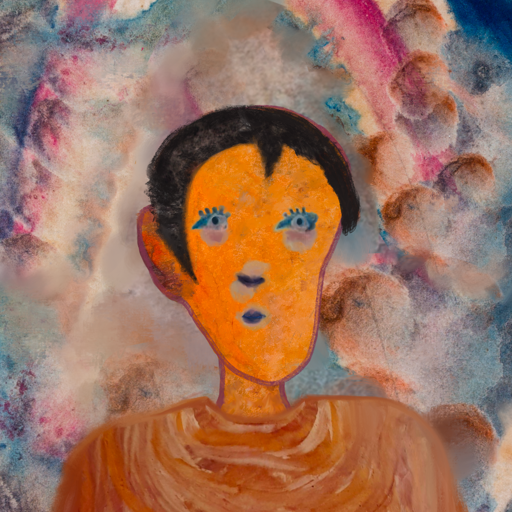
Background: Rupkatha, Head And Neck Front: Hypocrite, Face Front: Hill_Girl, Bust: Pious_Lady, Hair Front: Roy_Bahadur, Head Accessory: Blank, Second Necklace: Blank, Necklace: Blank, Baby: Blank